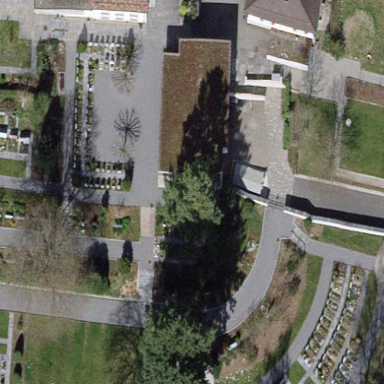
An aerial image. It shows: Cemetery.